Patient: sex F, age 53
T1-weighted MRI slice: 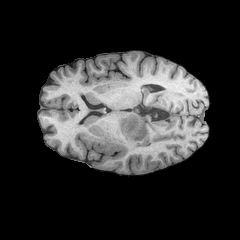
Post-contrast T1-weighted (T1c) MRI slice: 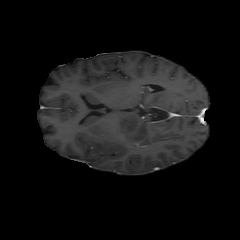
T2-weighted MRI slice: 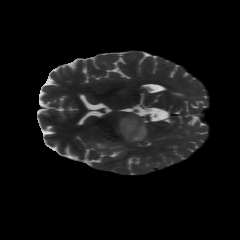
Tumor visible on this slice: yes
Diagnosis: Astrocytoma, IDH-wildtype
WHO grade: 3